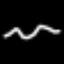
Label: squiggle